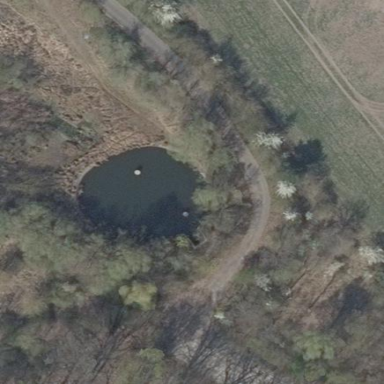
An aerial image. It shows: Serene pond surrounded by nature.